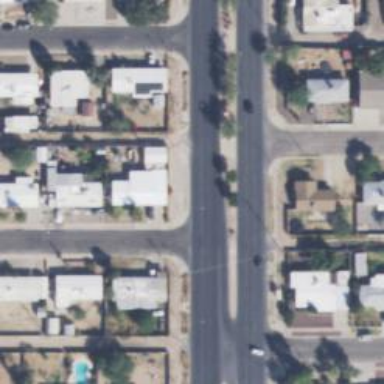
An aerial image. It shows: Unmarked road crossing.